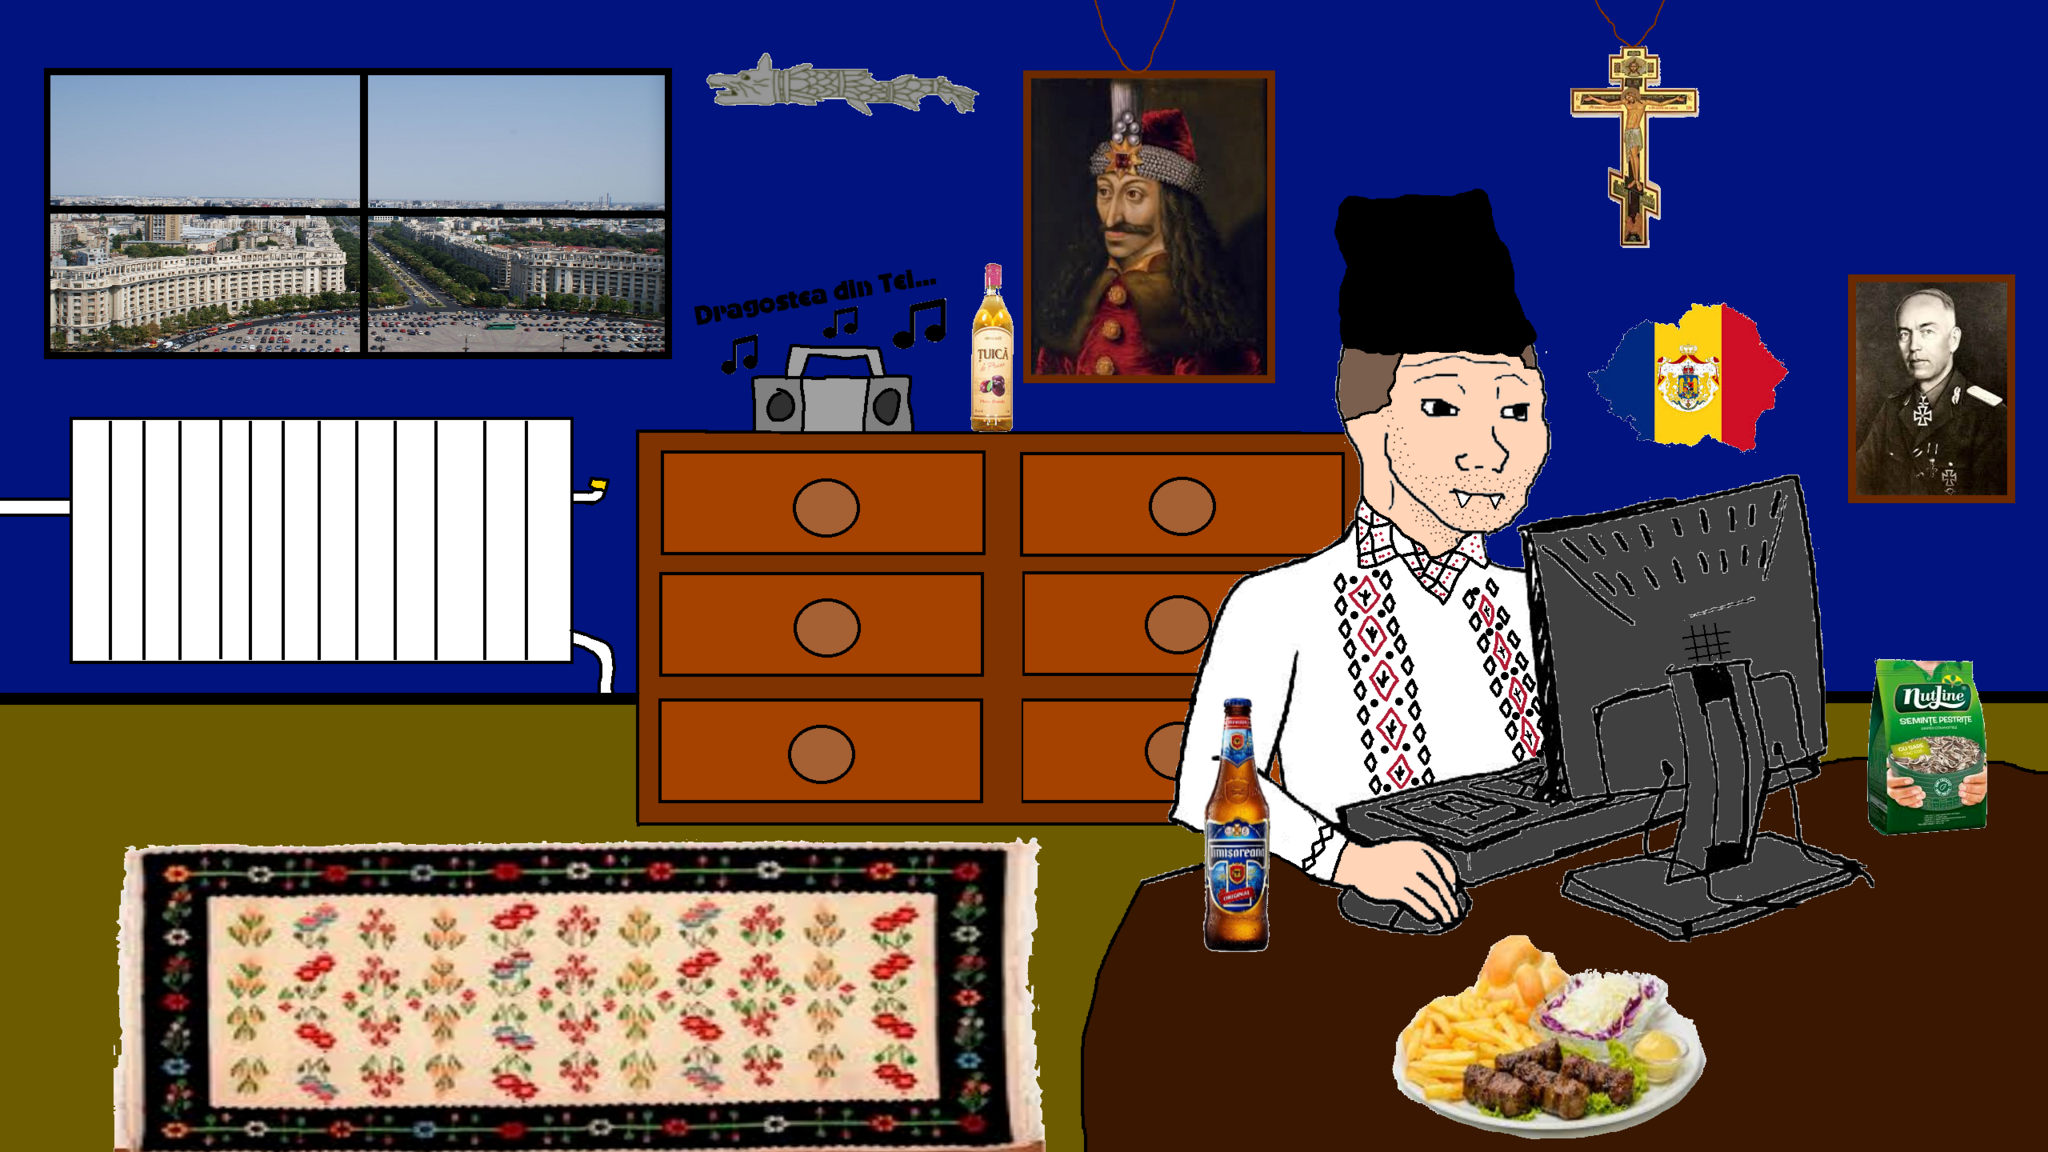
Label: 5_Wojak_with_Background